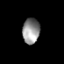
Tissue: prostate
Cell type: Epithelial cells
Senescence score: 0.3579
Nuclear area (px): 433
Mean DAPI intensity: 143.988